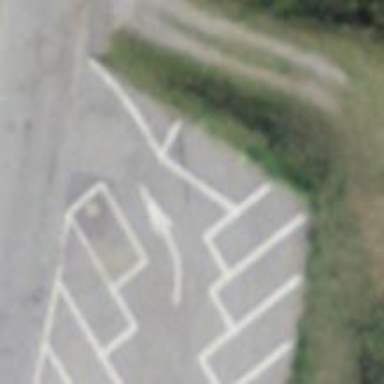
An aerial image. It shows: Parking aisle designated as service road.